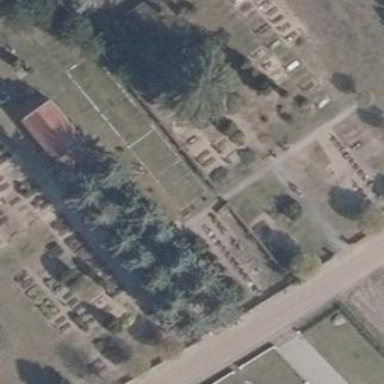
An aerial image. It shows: Cemetery.